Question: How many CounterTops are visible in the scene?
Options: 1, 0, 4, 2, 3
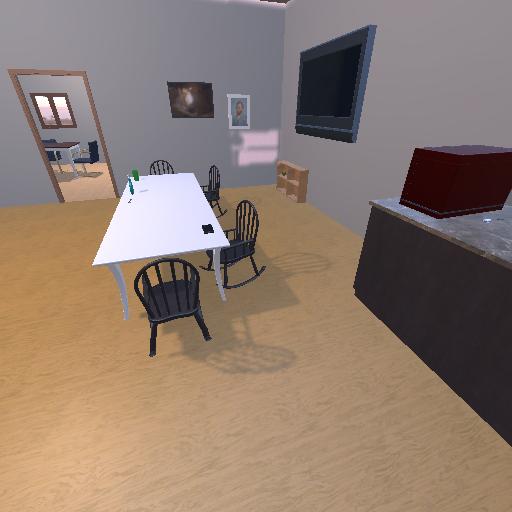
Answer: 1